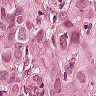
Metastatic tissue present: yes